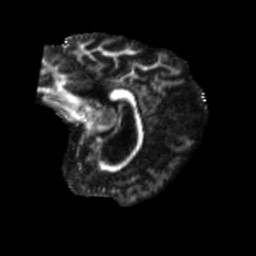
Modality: FA
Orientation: sagittal
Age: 66
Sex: female
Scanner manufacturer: siemens
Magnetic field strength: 3 T
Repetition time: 5.47 s
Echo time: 0.0854 s